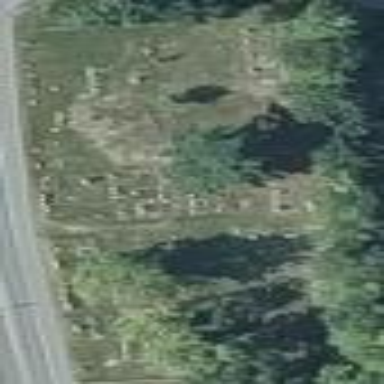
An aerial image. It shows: Cemetery.